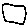
Label: square